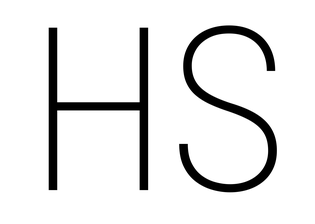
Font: Roboto_Condensed_ExtraLight